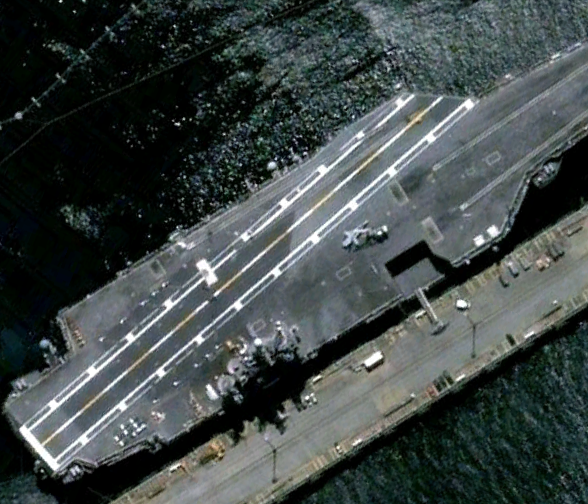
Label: Nimitz-class_aircraft_carrier